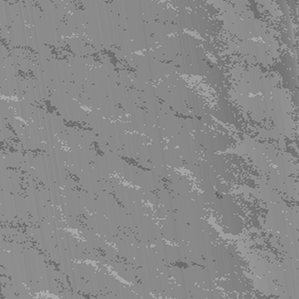
Label: frost